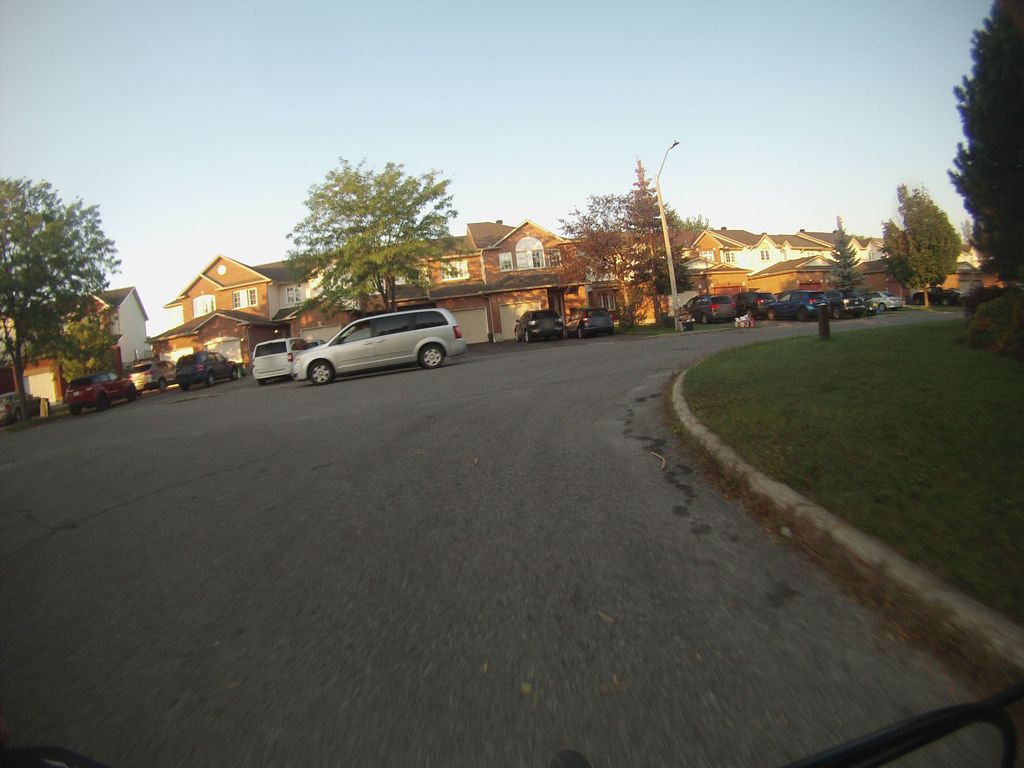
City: ottawa-gatineau